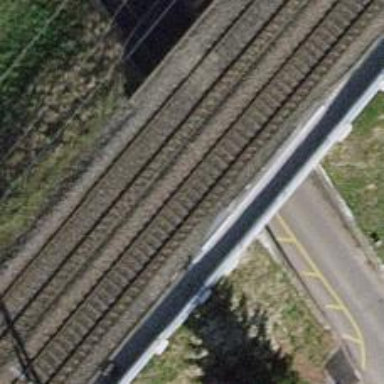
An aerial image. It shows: Bridge with electrified railway tracks featuring contact line.